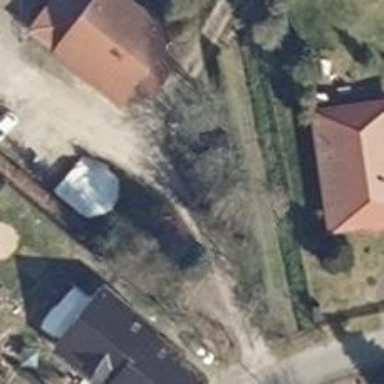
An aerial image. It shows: Driveway leading to service road.